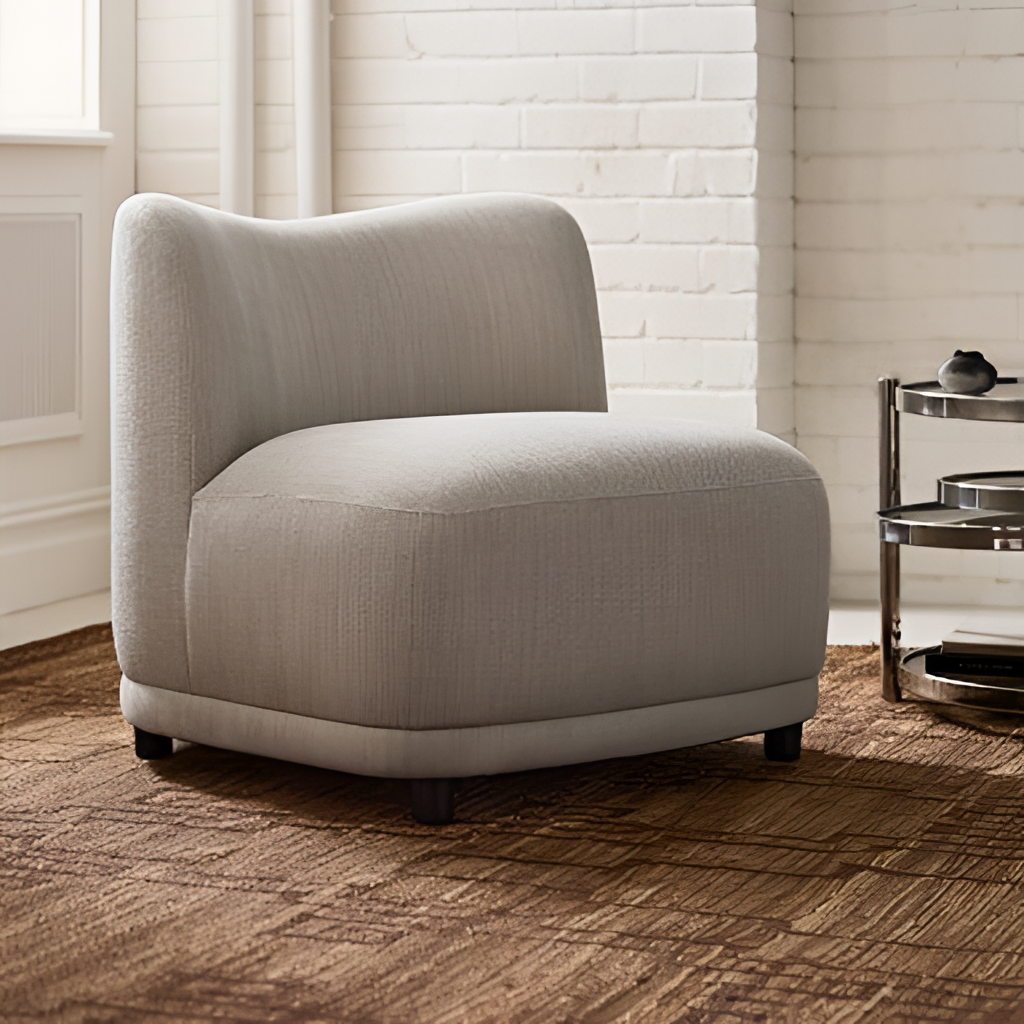
living room, gray fabric chair, carpet flooring, with plaid pattern, brick wallpaper, with solid pattern, modern